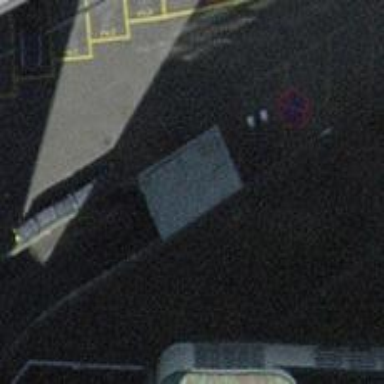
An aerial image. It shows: Fuel station.